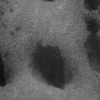
Label: not_dusty